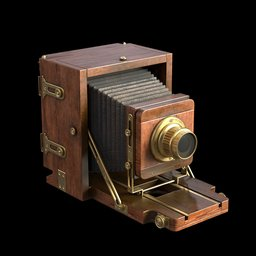
Label: tools